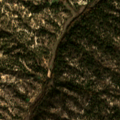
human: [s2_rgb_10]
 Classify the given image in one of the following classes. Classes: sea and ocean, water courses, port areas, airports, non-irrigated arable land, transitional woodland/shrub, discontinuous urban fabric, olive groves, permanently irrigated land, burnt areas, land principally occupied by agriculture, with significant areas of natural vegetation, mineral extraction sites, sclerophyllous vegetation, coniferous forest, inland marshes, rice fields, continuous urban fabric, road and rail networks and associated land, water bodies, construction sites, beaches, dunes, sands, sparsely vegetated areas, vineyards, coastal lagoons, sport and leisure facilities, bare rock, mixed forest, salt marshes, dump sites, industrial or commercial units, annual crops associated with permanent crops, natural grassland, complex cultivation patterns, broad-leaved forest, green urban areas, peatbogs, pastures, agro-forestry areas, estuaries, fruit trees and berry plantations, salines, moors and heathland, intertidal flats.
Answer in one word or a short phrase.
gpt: broad-leaved forest, mixed forest